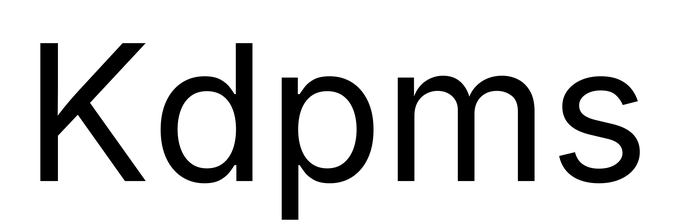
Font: Inter_Regular